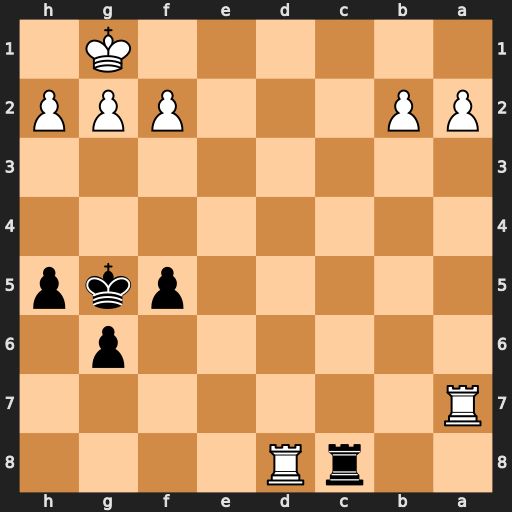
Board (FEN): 2rR4/R7/6p1/5pkp/8/8/PP3PPP/6K1
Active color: b
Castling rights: -
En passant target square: -
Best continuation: Rc1+ Rd1 Rxd1#